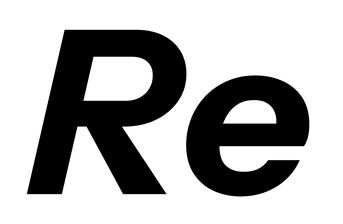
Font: InstrumentSans-Italic_Bold_Italic